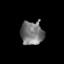
Tissue: skin
Cell type: Epithelial cells
Senescence score: 0.2727
Nuclear area (px): 530
Mean DAPI intensity: 119.172